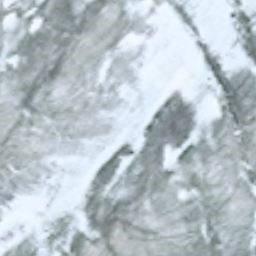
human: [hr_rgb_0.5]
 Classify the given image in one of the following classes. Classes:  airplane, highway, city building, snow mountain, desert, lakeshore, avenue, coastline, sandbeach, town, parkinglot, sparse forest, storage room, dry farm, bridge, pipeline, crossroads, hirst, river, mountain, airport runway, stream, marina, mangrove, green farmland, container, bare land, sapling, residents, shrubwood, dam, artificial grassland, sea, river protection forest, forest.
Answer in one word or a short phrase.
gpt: snow mountain